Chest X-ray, PA view. Patient: 58 years old, sex M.
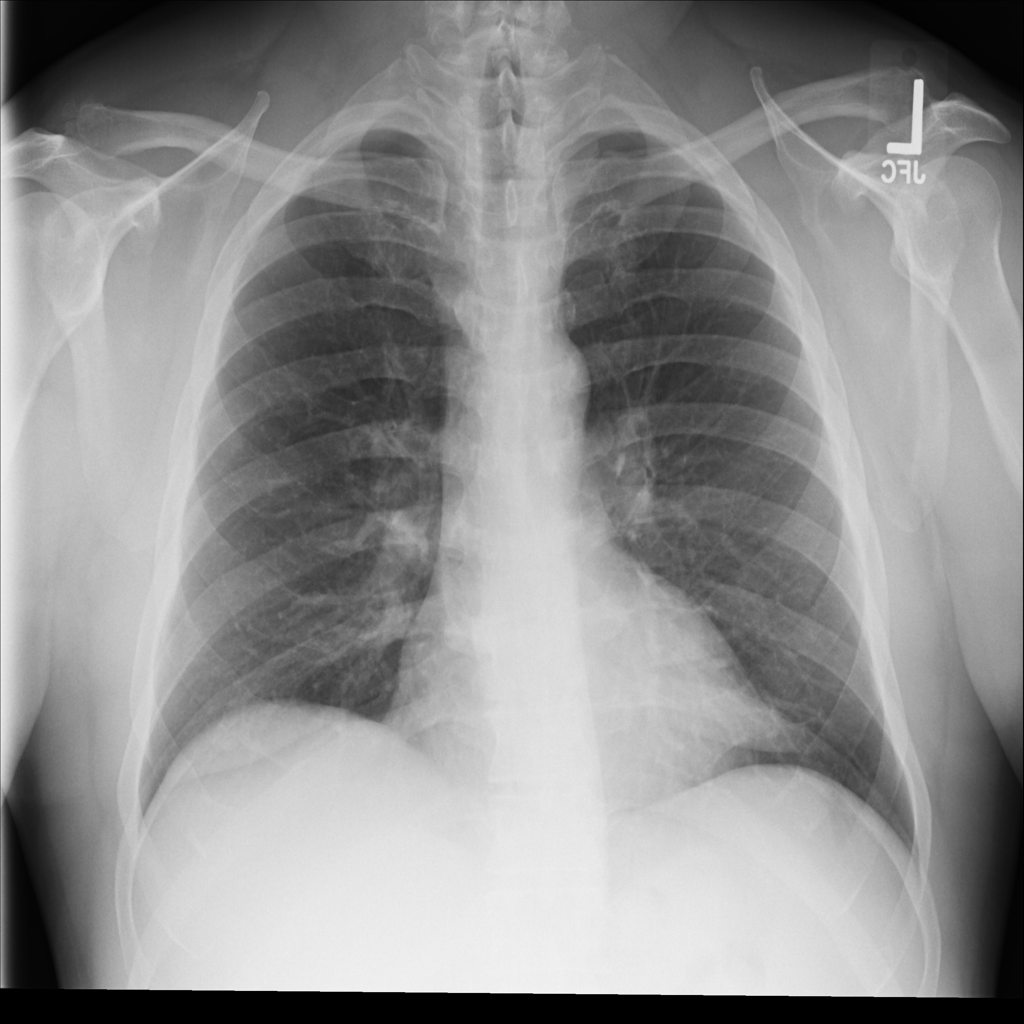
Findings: No Finding